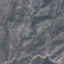
Label: HerbaceousVegetation